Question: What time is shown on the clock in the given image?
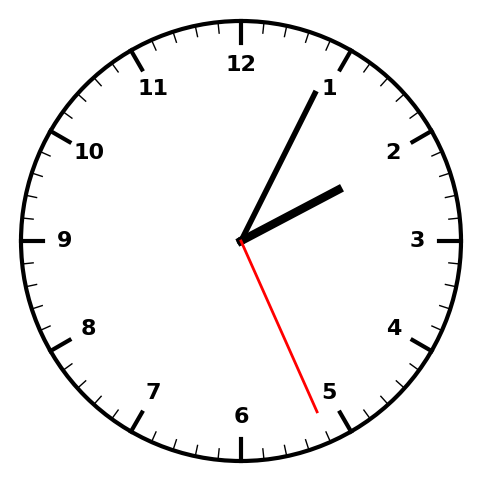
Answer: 02:04:26